Question: I need to be able to determine if a shape was drawn correctly or incorrectly,
I have sample data for the shape, that holds the shape and the order of pixels (denoted by the color of the pixel)
for example, you can see of the downsampled image and color variation

I'm having trouble figuring out the network I need to define that will accept this kind of input for training.
should I convert the sampledown image to a matrix and input it? let's say my image is 64x64, I would need 64x64 input neurons (and that's if I ignore the color of the pixels, I think) is that feasible solution?
If you have any guidance, I could use it :)
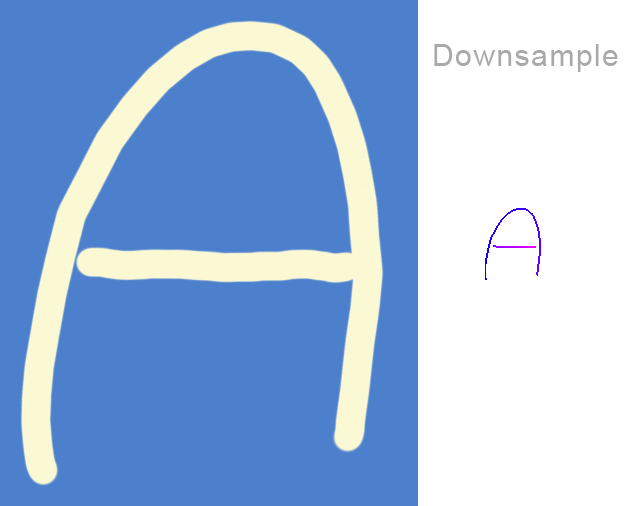
Answer: I gave you an example as below.
It is a binarized 4x4 image of letter 'c'. You can either concatenate the rows or columns. I am concatenating by columns as shown in the figure. Then each pixel is mapped to an input neuron (totally 16 input neurons). In the output layer, I have 26 outputs, the letters 'a' to 'z'.
Note, in the figure, I did not connect all nodes from layer 'i' to layer 'i+1' for simplicity, which you probably should connect all.
At the output layer, I highlight the node of 'c' to indicate that for this training instance, 'c' is the target label. The expected input and output vector are listed in the bottom of the figure.
If you want to keep the intensity of color, e.g., R/G/B, then you have to triple the number of inputs. Each single pixel is replaced with three neurons.
Hope this helps more. For a further reading, I strongly suggest the deep learning tutorial by Andrew Ng at <URL>. It's the state of art of such image recognition problem. In the exercise with the tutorial, you will be intensively trained to preprocess the images and work with a lot of engineering tricks for image processing, together with the interesting deep learning algorithm end-to-end.